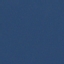
Land use / land cover class: SeaLake